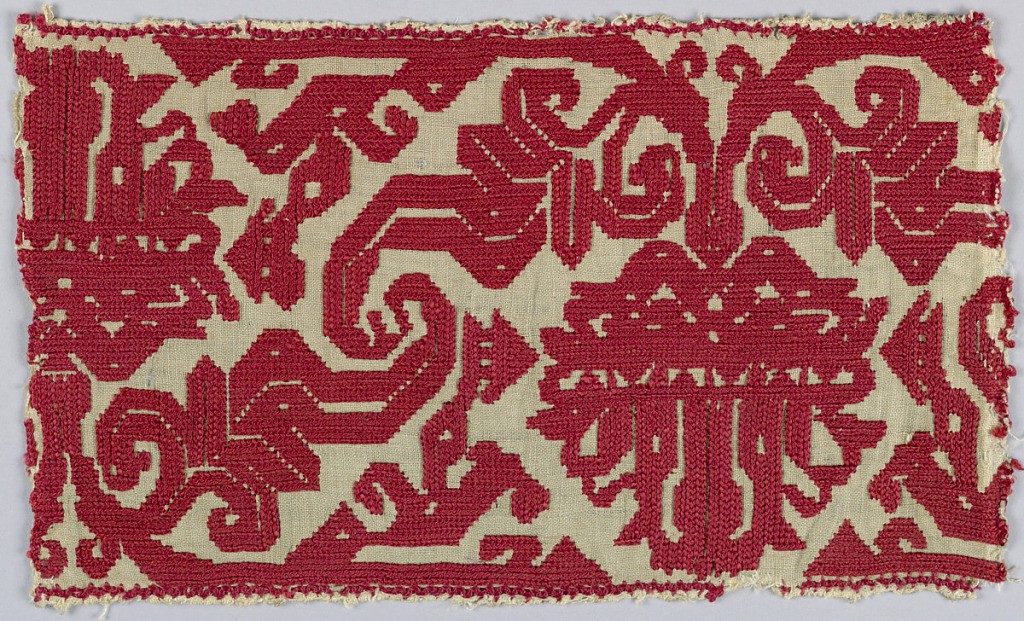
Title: Band
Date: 17th century
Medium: silk on linen Technique: variation of cross stitch on plain weave
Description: Pattern of curving plant and leaves in red silk on linen. Traces of overcastting and knotted decorative seam are at the top and bottom of the piece.